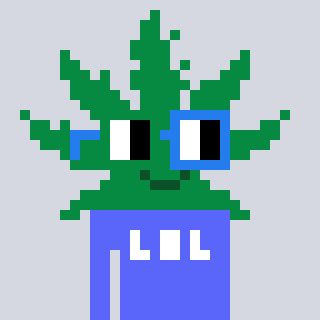
a pixel art character with square green and blue glasses, a weed-shaped head and a purple-colored body on a cool background